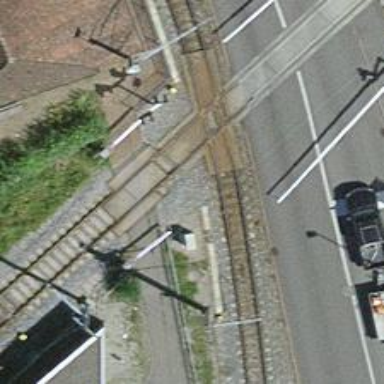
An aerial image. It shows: Full railway crossing barrier.